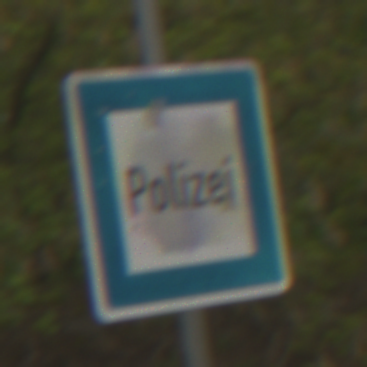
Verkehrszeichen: Polizei
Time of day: MorningAfternoon
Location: Outdoor (Nature)
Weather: Overcast
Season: NotSpecified
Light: Natural